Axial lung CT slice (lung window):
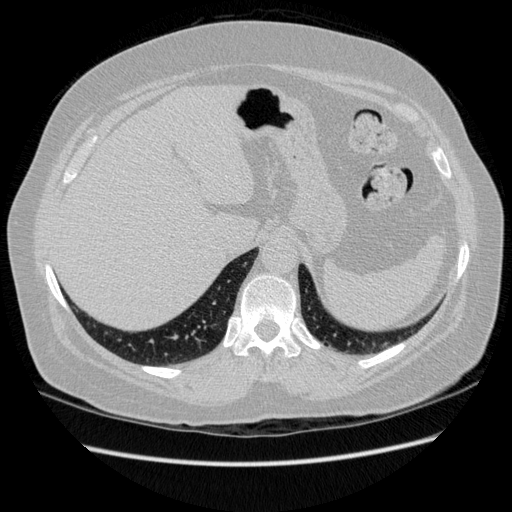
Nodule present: no